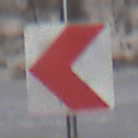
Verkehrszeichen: RichtungstafelnInKurvenKleinRechts
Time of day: MorningAfternoon
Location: Outdoor (Nature)
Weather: PartlyCloudy
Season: Winter
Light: Natural